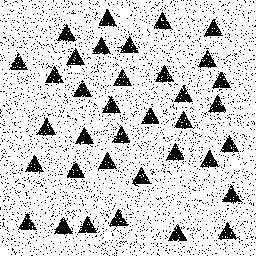
Squares: 0
Triangles: 36
Stars: 0
Total shapes: 36